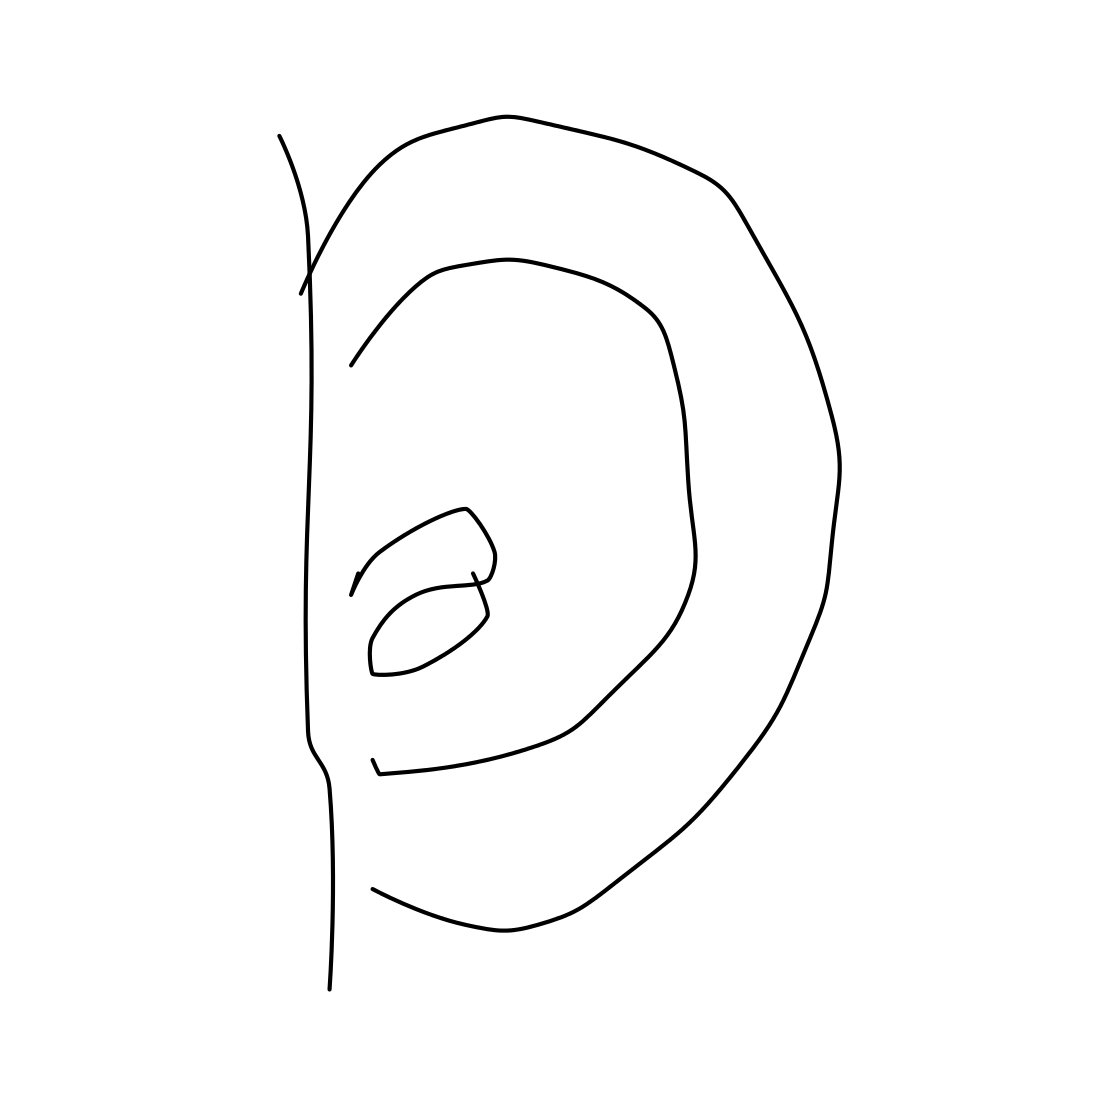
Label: ear